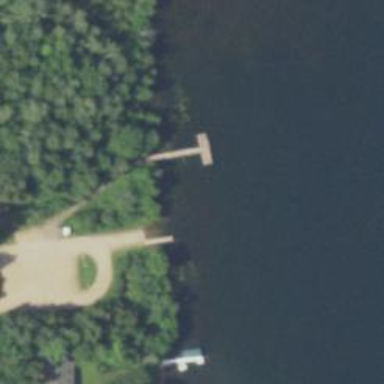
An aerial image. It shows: Slipway on leisure land.